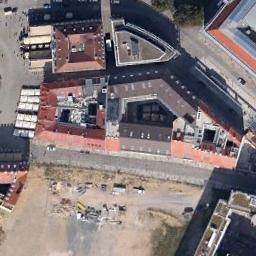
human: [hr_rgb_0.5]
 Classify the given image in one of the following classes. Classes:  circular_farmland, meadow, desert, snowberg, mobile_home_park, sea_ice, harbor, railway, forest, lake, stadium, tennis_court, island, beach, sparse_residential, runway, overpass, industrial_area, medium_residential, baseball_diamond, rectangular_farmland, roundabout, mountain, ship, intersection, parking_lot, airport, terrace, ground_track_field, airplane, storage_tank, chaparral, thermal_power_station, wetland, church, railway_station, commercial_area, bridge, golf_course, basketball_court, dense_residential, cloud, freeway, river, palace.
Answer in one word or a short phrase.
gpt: palace